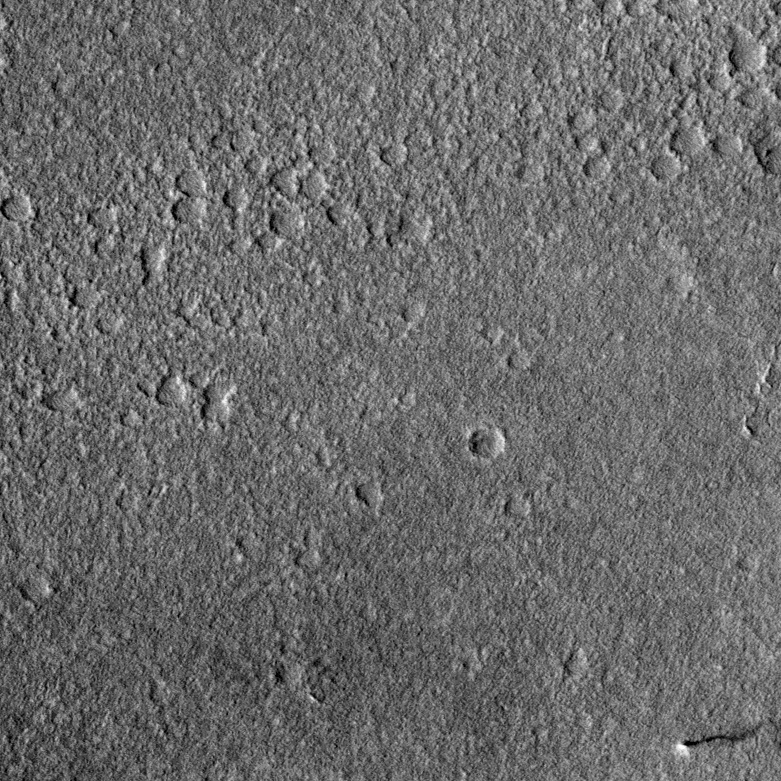
Label: dustdevil